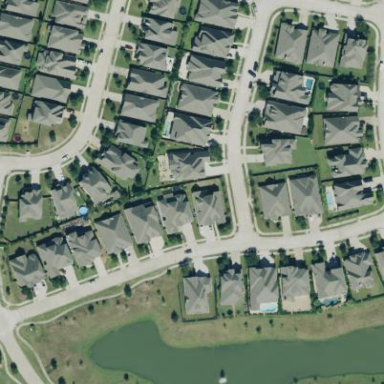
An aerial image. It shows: Neighbourhood with single-family residential houses.